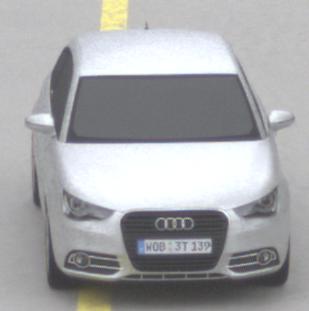
Make: Audi
Model: A1 Sportback 1.2 TFSI
Detailed model: A1 (8X) Sportback
Model produced from: 2012/03
Model produced until: 2014/11
Doors: 5
Color: white
Road condition: dry road
Daytime: midday
Contrast: low contrast